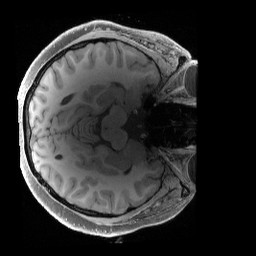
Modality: T1w
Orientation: axial
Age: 26
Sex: male
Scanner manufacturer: siemens
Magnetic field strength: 3 T
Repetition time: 2.4 s
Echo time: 0.00241 s